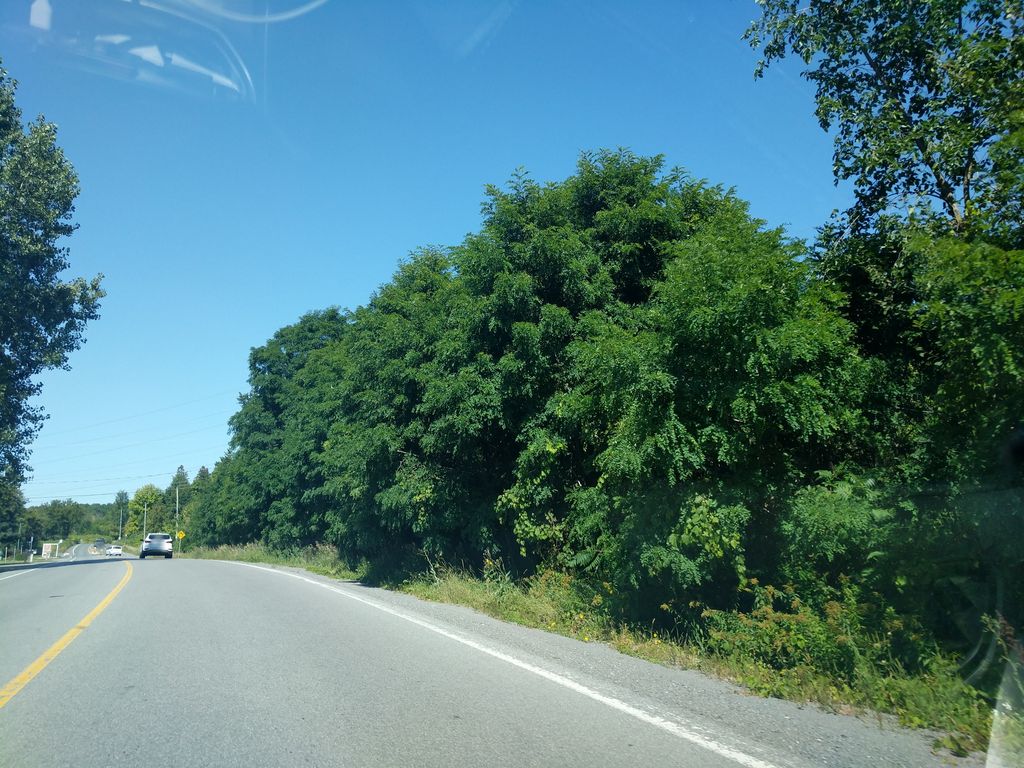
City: ottawa-gatineau